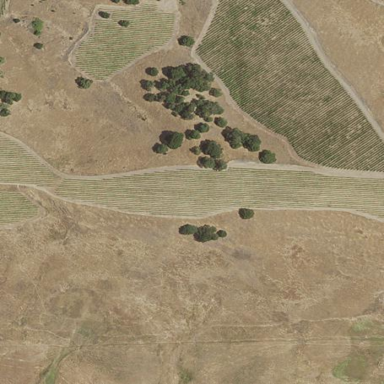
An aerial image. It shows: Vineyard with wine grapes as the crop.